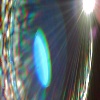
Label: sunburn